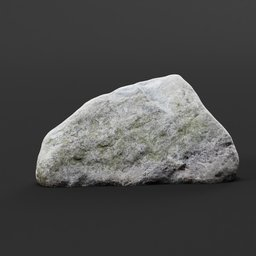
Label: nature